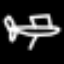
Label: airplane